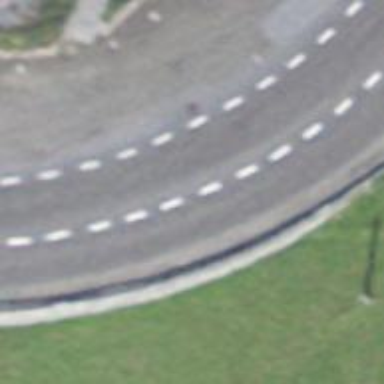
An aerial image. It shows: Primary road with asphalt surface.